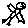
Label: bird